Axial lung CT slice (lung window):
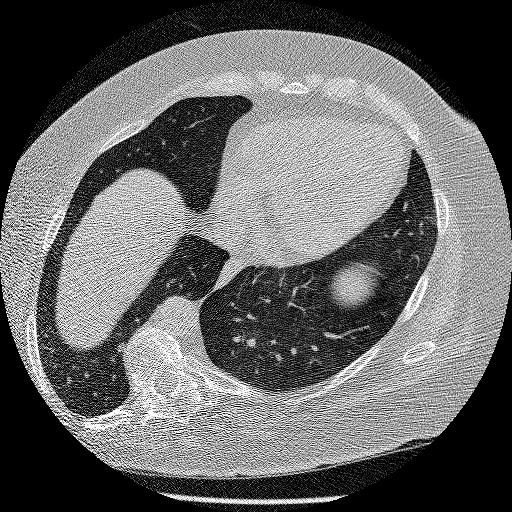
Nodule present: no